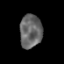
Tissue: prostate
Cell type: T cells
Senescence score: 0.357
Nuclear area (px): 727
Mean DAPI intensity: 102.769